Question: I have a fairly complex view in a database that I am attempting to query. When I attempt to retrieve a set of rows from the view by hard-coding the WHERE clause to specific foreign key values, the view executes very quickly with an optimal execution plan (indexes are used properly, etc.)
'''
SELECT *
FROM dbo.ViewOnBaseTable
WHERE ForeignKeyCol = 20
'''
However, when I attempt to add parameters to the query, all of a sudden my execution plan falls apart. When I run the query below, I'm getting index scans instead of seeks all over the place and the query performance is very poor.
'''
DECLARE @ForeignKeyCol int = 20
SELECT *
FROM dbo.ViewOnBaseTable
WHERE ForeignKeyCol = @ForeignKeyCol
'''
I'm using SQL Server 2008 R2. What gives here? What is it about using parameters that is causing a sub-optimal plan? Any help would be greatly appreciated.
For reference, here are the object definitions for which I'm getting the error.
'''
CREATE TABLE [dbo].[BaseTable]
(
[PrimaryKeyCol] [uniqueidentifier] PRIMARY KEY,
[ForeignKeyCol] [int] NULL,
<URL> NOT NULL
)
CREATE NONCLUSTERED INDEX [IX_BaseTable_ForeignKeyCol] ON [dbo].[BaseTable]
(
[ForeignKeyCol] ASC
)
CREATE VIEW [dbo].[ViewOnBaseTable]
AS
SELECT
PrimaryKeyCol,
ForeignKeyCol,
DENSE_RANK() OVER (PARTITION BY ForeignKeyCol ORDER BY PrimaryKeyCol) AS ForeignKeyRank,
DataCol
FROM
dbo.BaseTable
'''
I am certain that the window function is the problem, but I am filtering my query by a single value that the window function is partitioning by, so I would expect the optimizer to filter first and then run the window function. It does this in the hard-coded example but not the parameterized example. Below are the two query plans. The top plan is good and the bottom plan is bad.

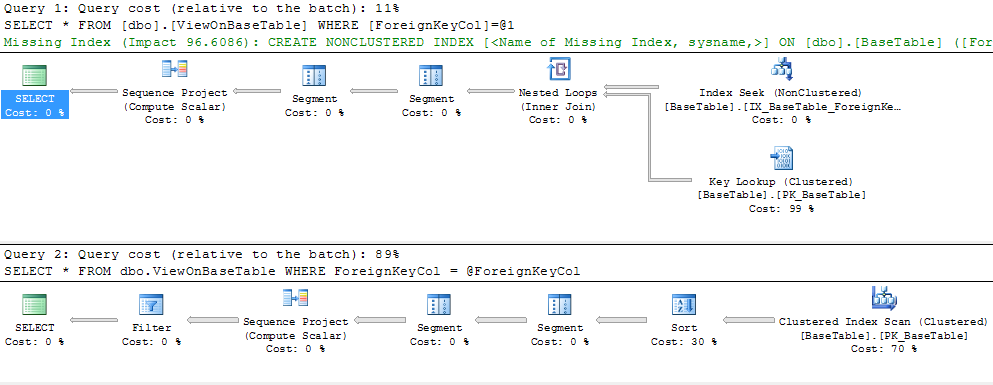
Answer: When using 'OPTION (RECOMPILE)' be sure to look at the post-execution ('actual') plan rather than the pre-execution ('estimated') one. Some optimizations are only applied when execution occurs:
'''
DECLARE @ForeignKeyCol int = 20;
SELECT ForeignKeyCol, ForeignKeyRank
FROM dbo.ViewOnBaseTable
WHERE ForeignKeyCol = @ForeignKeyCol
OPTION (RECOMPILE);
'''
Pre-execution plan:

Post-execution plan:

Tested on SQL Server 2012 build 11.0.3339 and SQL Server 2008 R2 build 10.50.4270
### Background & limitations
When windowing functions were added in SQL Server 2005, the optimizer had no way to push selections past these new sequence projections. To address some common scenarios where this caused performance problems, SQL Server 2008 added a new simplification rule, 'SelOnSeqPrj', which allows suitable selections to be pushed where the value is a constant. This constant may be a literal in the query text, or the sniffed value of a parameter obtained via 'OPTION (RECOMPILE)'. There is no particular problem with 'NULLs' though the query may need to have 'ANSI_NULLS OFF' to see this. As far as I know, applying the simplification to constant values only is an implementation limitation; there is no particular reason it could not be extended to work with variables. My recollection is that the 'SelOnSeqPrj' rule addresssed the most commonly seen performance problems.
### Parameterization
The 'SelOnSeqPrj' rule is not applied when a query is auto-parameterized. There is no reliable way to determine if a query was auto-parameterized in SSMS, it only indicates that auto-param was . To be clear, the presence of place-holders like '[@0]' only shows that auto-parameterization was attempted. A reliable way to tell if a prepared plan was cached for reuse is to inspect the plan cache, where the 'parameterized plan handle' provides the link between ad-hoc and prepared plans.
For example, the following query appears to be auto-parameterized in SSMS:
'''
SELECT *
FROM dbo.ViewOnBaseTable
WHERE ForeignKeyCol = 20;
'''
But the plan cache shows otherwise:
'''
WITH XMLNAMESPACES
(
DEFAULT 'http://schemas.microsoft.com/sqlserver/2004/07/showplan'
)
SELECT
parameterized_plan_handle =
deqp.query_plan.value('(//StmtSimple)[1]/@ParameterizedPlanHandle', 'nvarchar(64)'),
parameterized_text =
deqp.query_plan.value('(//StmtSimple)[1]/@ParameterizedText', 'nvarchar(max)'),
decp.cacheobjtype,
decp.objtype,
decp.plan_handle
FROM sys.dm_exec_cached_plans AS decp
CROSS APPLY sys.dm_exec_sql_text(decp.plan_handle) AS dest
CROSS APPLY sys.dm_exec_query_plan(decp.plan_handle) AS deqp
WHERE
dest.[text] LIKE N'%ViewOnBaseTable%'
AND dest.[text] NOT LIKE N'%dm_exec_cached_plans%';
'''

If the database option for forced parameterization is enabled, we get a parameterized result, where the optimization is not applied:
'''
ALTER DATABASE Sandpit SET PARAMETERIZATION FORCED;
DBCC FREEPROCCACHE;
SELECT *
FROM dbo.ViewOnBaseTable
WHERE ForeignKeyCol = 20;
'''

The plan cache query now shows a parameterized cached plan, linked by the parameterized plan handle:

### Workaround
Where possible, my preference is to rewrite the view as an in-line table-valued function, where the intended position of the selection can be made more explicit (if necessary):
'''
CREATE FUNCTION dbo.ParameterizedViewOnBaseTable
(@ForeignKeyCol integer)
RETURNS TABLE
WITH SCHEMABINDING
AS
RETURN
SELECT
bt.PrimaryKeyCol,
bt.ForeignKeyCol,
ForeignKeyRank = DENSE_RANK() OVER (
PARTITION BY bt.ForeignKeyCol
ORDER BY bt.PrimaryKeyCol),
bt.DataCol
FROM dbo.BaseTable AS bt
WHERE
bt.ForeignKeyCol = @ForeignKeyCol;
'''
The query becomes:
'''
DECLARE @ForeignKeyCol integer = 20;
SELECT pvobt.*
FROM dbo.ParameterizedViewOnBaseTable(@ForeignKeyCol) AS pvobt;
'''
With the execution plan: